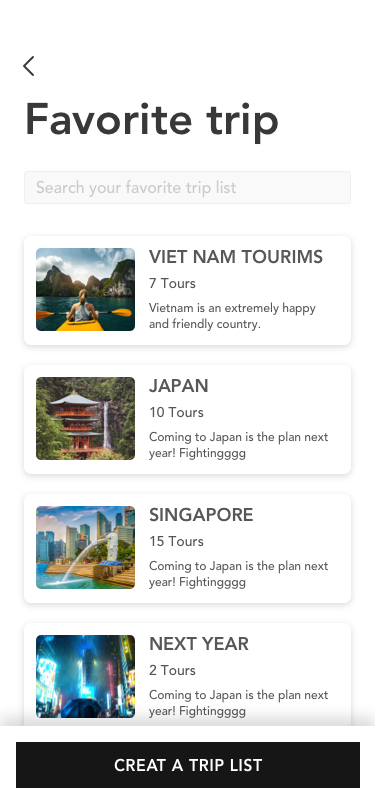
Text in this UI design:
Favorite trip
VIET NAM TOURIMS
Vietnam is an extremely happy and friendly country.
7 Tours
JAPAN
Coming to Japan is the plan next year! Fightingggg
10 Tours
SINGAPORE
Coming to Japan is the plan next year! Fightingggg
15 Tours
NEXT YEAR
Coming to Japan is the plan next year! Fightingggg
2 Tours